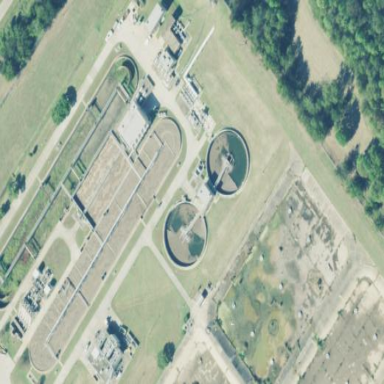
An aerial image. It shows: View of wastewater plant.